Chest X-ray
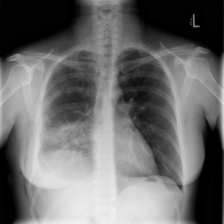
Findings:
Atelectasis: negative
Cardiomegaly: negative
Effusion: negative
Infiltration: positive
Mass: negative
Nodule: negative
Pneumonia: negative
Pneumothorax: positive
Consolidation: negative
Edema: negative
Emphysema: negative
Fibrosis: negative
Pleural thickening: negative
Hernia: negative